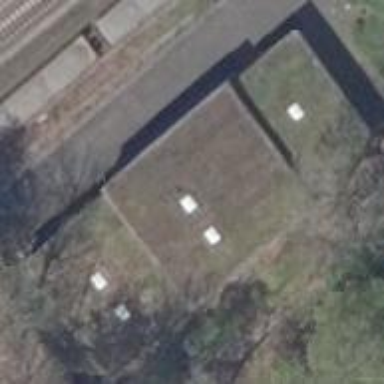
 housing traction substation for electricity."